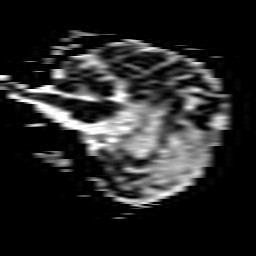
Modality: ADC
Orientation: sagittal
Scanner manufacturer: ge
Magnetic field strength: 1.5 T
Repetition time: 8 s
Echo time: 0.0973 s